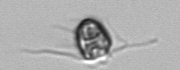
Label: flagellate_morphotype1